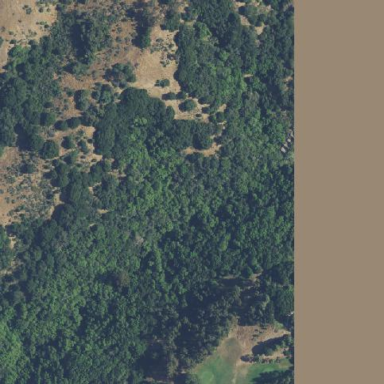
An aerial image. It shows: Mixed woodland with variety of leaf types and cycles.